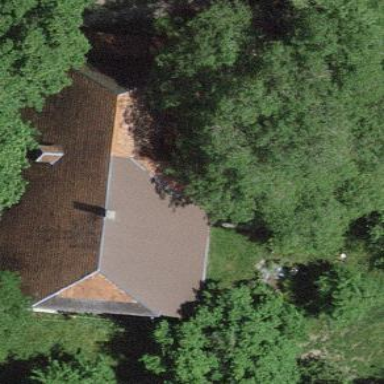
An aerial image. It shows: Farm building.